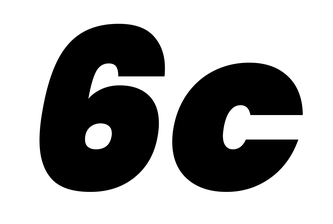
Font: Poppins-BlackItalic